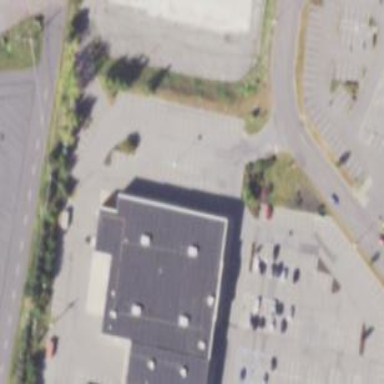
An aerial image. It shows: Retail building.